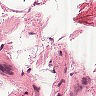
Metastatic tissue present: no